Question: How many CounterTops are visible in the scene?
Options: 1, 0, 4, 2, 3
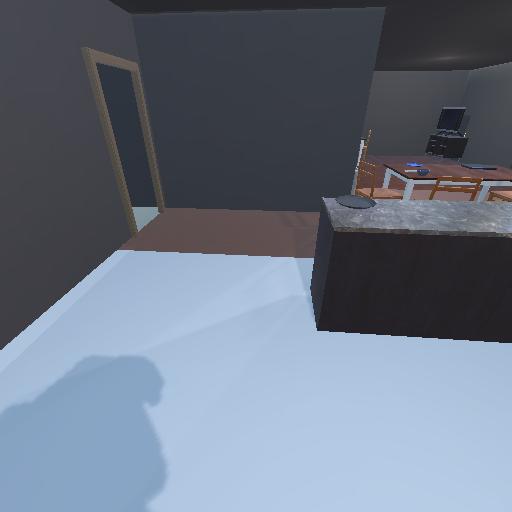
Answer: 1